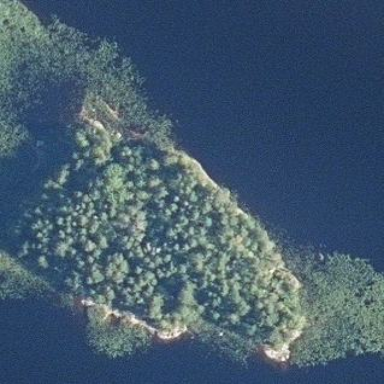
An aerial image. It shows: Islet covered with woodland.